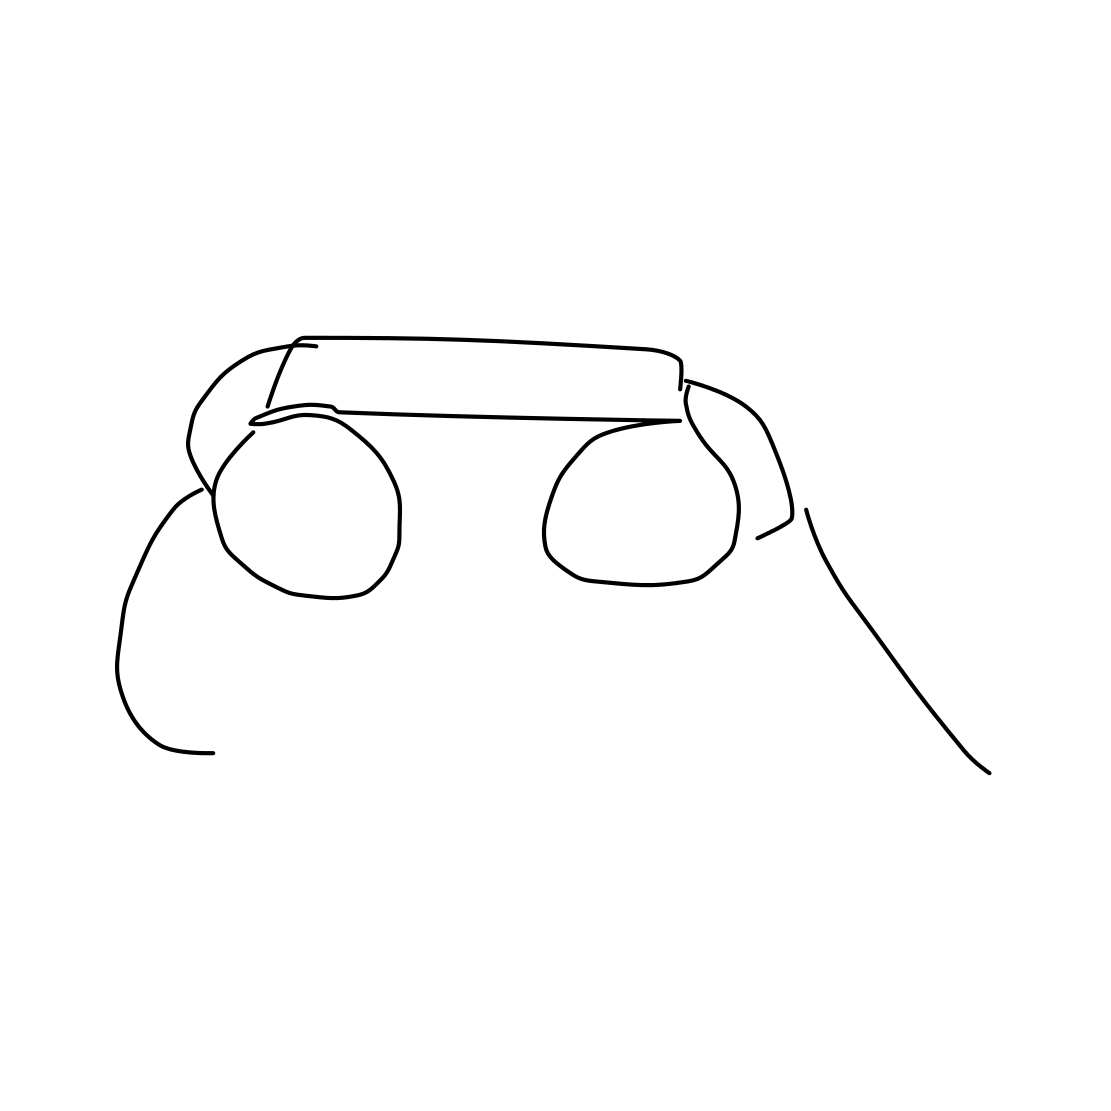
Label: binoculars